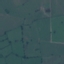
Land use / land cover class: Pasture